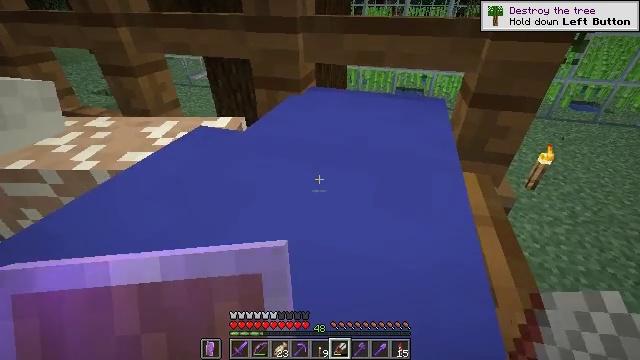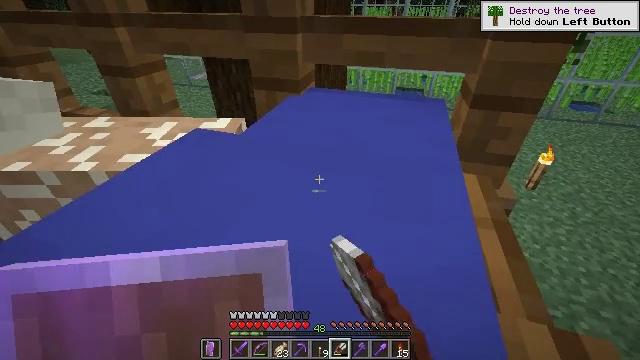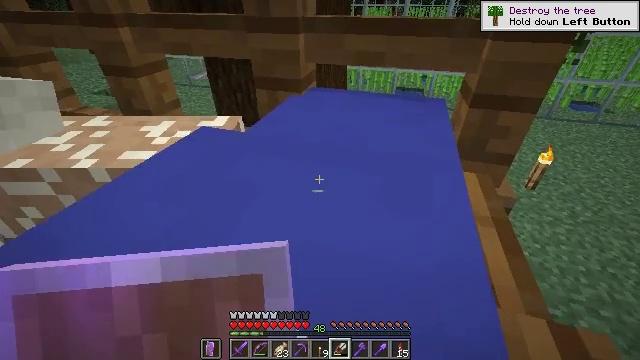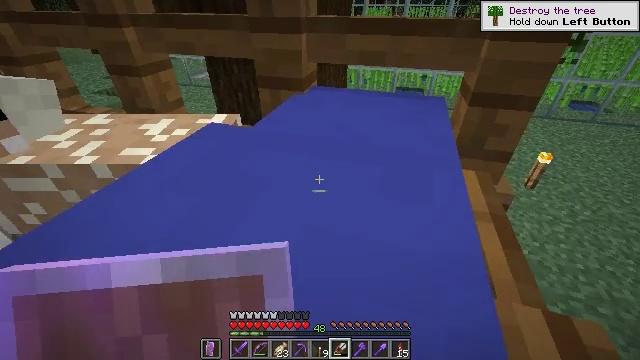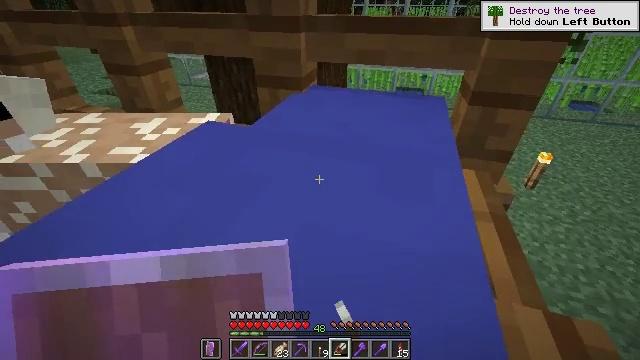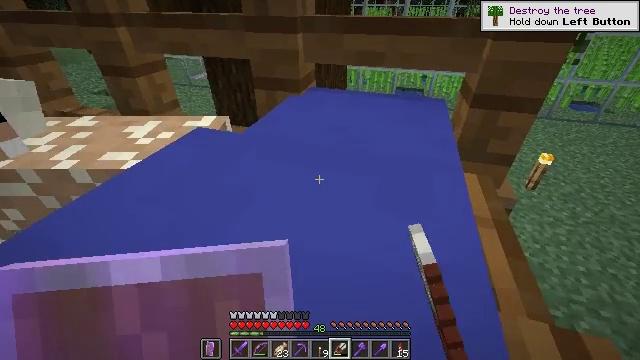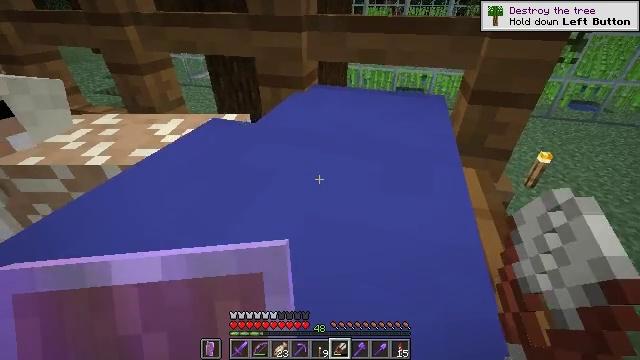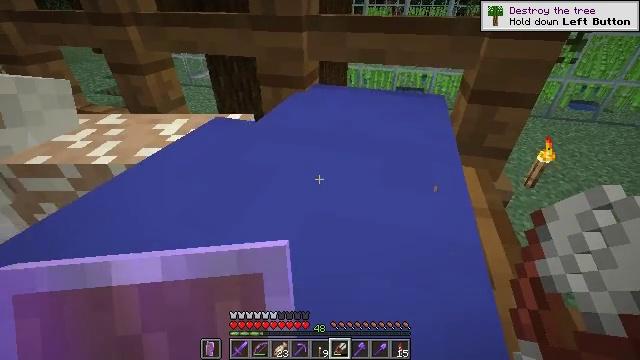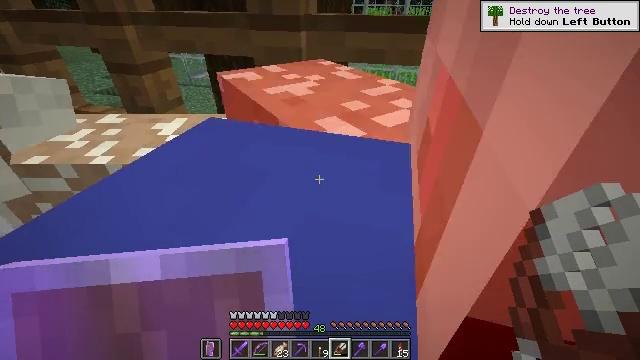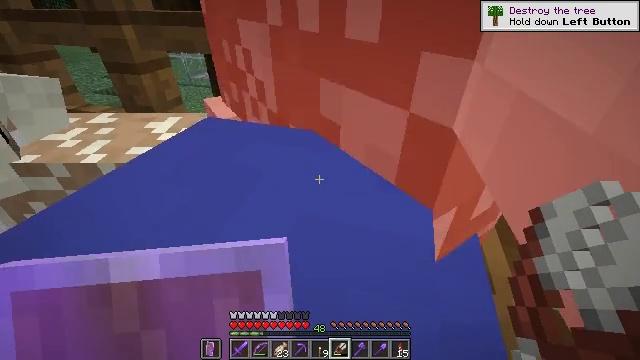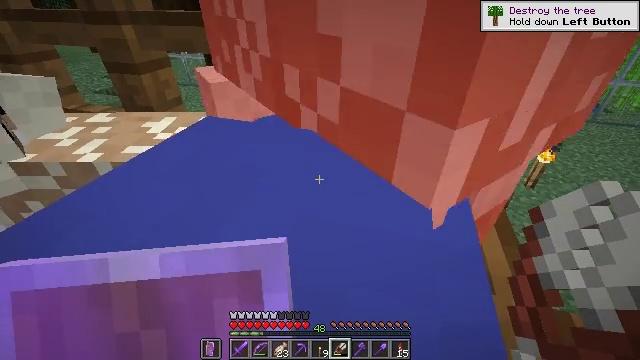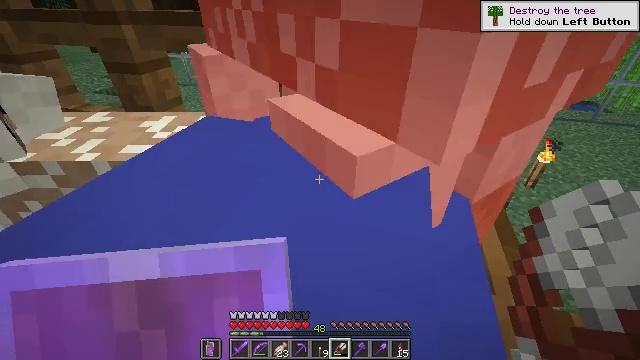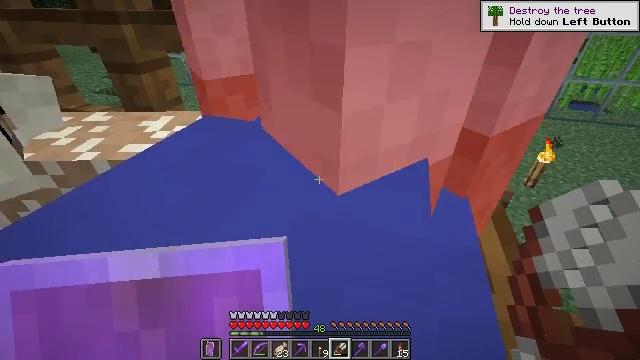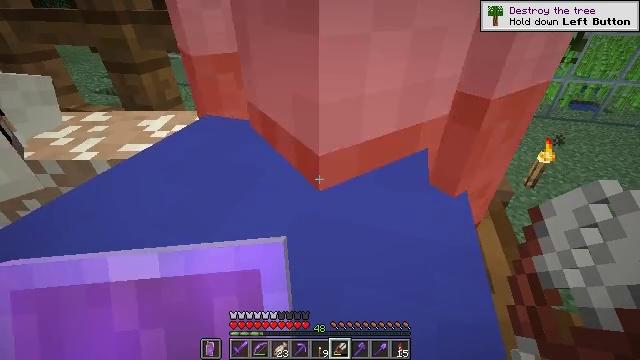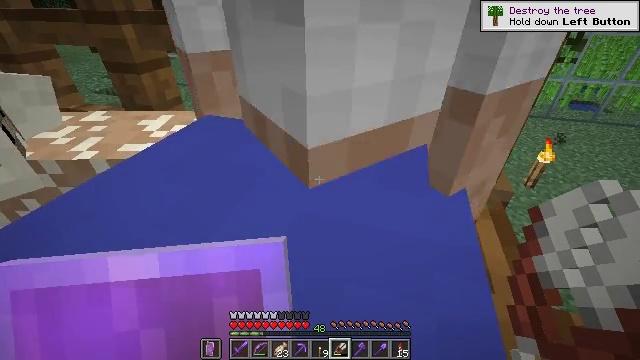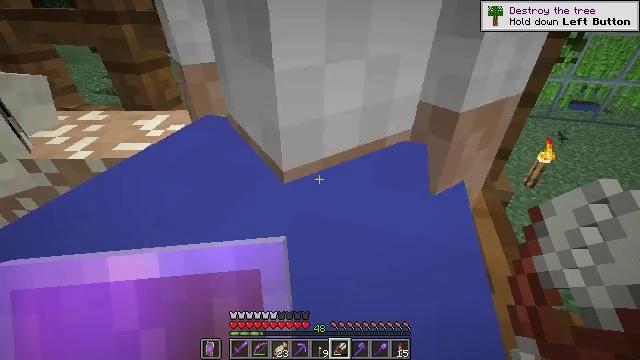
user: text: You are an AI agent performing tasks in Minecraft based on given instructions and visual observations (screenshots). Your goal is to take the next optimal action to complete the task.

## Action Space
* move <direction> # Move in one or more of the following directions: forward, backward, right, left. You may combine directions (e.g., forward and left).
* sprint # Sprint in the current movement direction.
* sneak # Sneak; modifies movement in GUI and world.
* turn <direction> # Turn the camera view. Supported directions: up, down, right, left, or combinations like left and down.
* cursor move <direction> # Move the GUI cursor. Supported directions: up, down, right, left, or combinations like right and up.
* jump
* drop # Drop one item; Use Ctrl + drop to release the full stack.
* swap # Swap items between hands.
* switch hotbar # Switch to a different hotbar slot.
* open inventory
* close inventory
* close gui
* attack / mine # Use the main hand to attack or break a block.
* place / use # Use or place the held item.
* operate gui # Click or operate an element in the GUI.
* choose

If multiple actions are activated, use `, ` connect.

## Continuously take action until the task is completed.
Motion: motion action
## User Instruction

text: craft item air
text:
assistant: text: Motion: attack / mine
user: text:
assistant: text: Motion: attack / mine
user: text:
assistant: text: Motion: no_op
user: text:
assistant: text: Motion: no_op
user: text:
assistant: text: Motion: no_op
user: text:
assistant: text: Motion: no_op
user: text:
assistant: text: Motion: no_op
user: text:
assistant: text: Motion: no_op
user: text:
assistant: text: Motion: no_op
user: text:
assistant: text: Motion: no_op
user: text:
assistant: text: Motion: no_op
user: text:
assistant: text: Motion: no_op
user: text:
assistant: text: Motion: no_op
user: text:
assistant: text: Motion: no_op
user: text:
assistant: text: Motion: no_op
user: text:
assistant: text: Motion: no_op
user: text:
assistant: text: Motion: no_op
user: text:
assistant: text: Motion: no_op
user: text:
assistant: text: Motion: no_op
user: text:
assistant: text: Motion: no_op
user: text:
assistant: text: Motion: no_op
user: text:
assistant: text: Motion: no_op
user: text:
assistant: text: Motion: no_op
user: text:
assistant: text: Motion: turn down
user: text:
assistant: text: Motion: no_op
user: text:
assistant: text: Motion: no_op
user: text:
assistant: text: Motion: no_op
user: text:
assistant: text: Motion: no_op
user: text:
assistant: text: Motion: no_op
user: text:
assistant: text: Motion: no_op